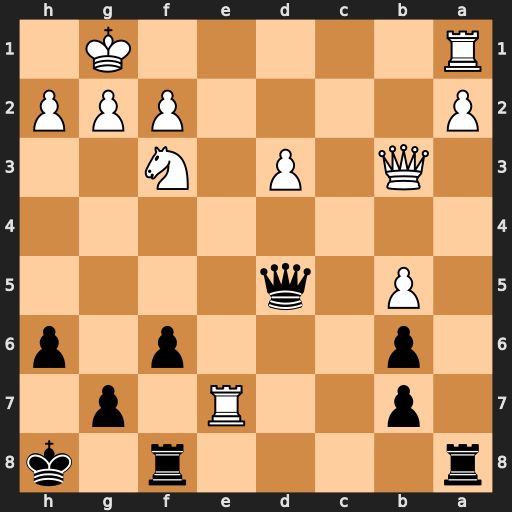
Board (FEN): r4r1k/1p2R1p1/1p3p1p/1P1q4/8/1Q1P1N2/P4PPP/R5K1
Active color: b
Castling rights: -
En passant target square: -
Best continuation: Qxb3 axb3 Rxa1+